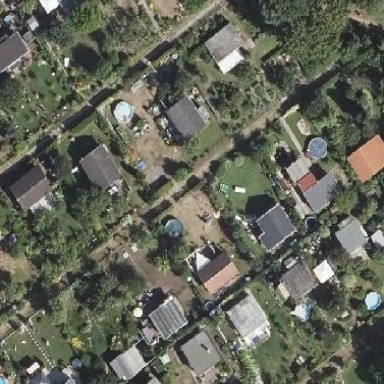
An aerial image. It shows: Plot within allotments.